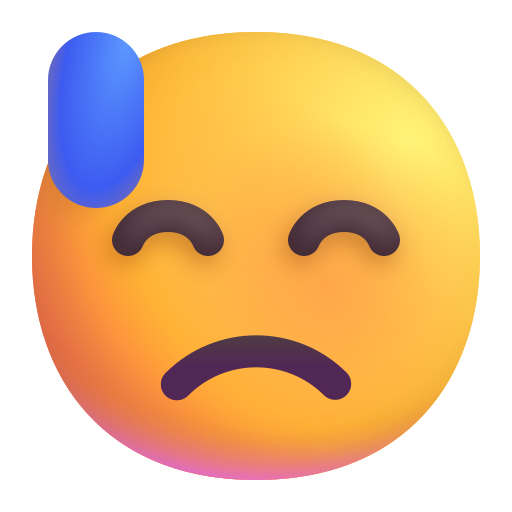
downcast face with sweat color